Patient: sex M, age 52
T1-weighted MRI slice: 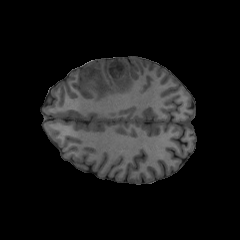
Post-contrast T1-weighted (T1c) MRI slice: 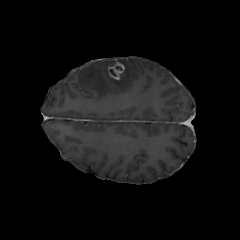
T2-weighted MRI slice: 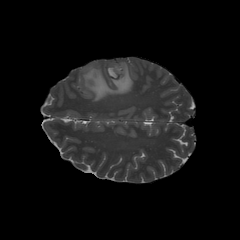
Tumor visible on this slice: yes
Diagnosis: Glioblastoma, IDH-wildtype
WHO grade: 4